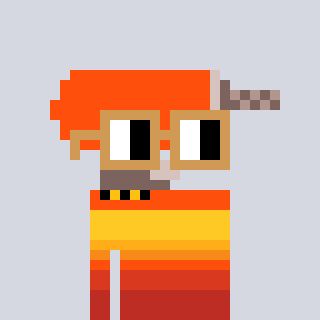
a pixel art character with square brown glasses, a drill-shaped head and a peachy-colored body on a cool background